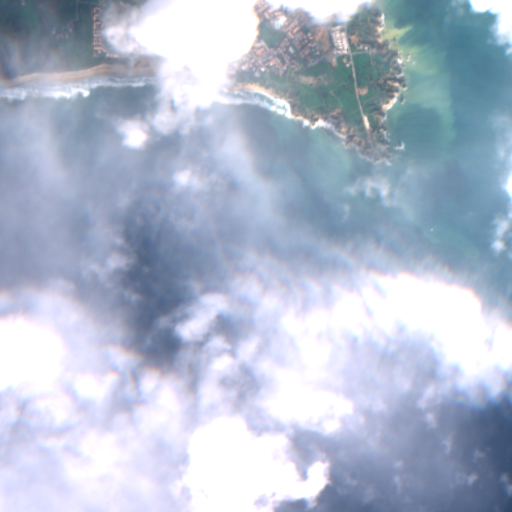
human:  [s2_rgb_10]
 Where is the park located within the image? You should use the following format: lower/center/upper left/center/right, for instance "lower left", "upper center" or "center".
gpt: The park is located in the upper of the image.
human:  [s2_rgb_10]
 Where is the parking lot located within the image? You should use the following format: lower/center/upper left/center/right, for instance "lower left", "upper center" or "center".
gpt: The parking lot is located in the upper of the image.
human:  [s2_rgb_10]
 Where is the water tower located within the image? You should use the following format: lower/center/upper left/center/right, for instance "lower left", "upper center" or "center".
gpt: The water tower is located in the upper left of the image.
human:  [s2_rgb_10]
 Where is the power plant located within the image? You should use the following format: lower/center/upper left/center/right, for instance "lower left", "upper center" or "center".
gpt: There is no power plant in the image.